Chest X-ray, AP view. Patient: 34 years old, sex M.
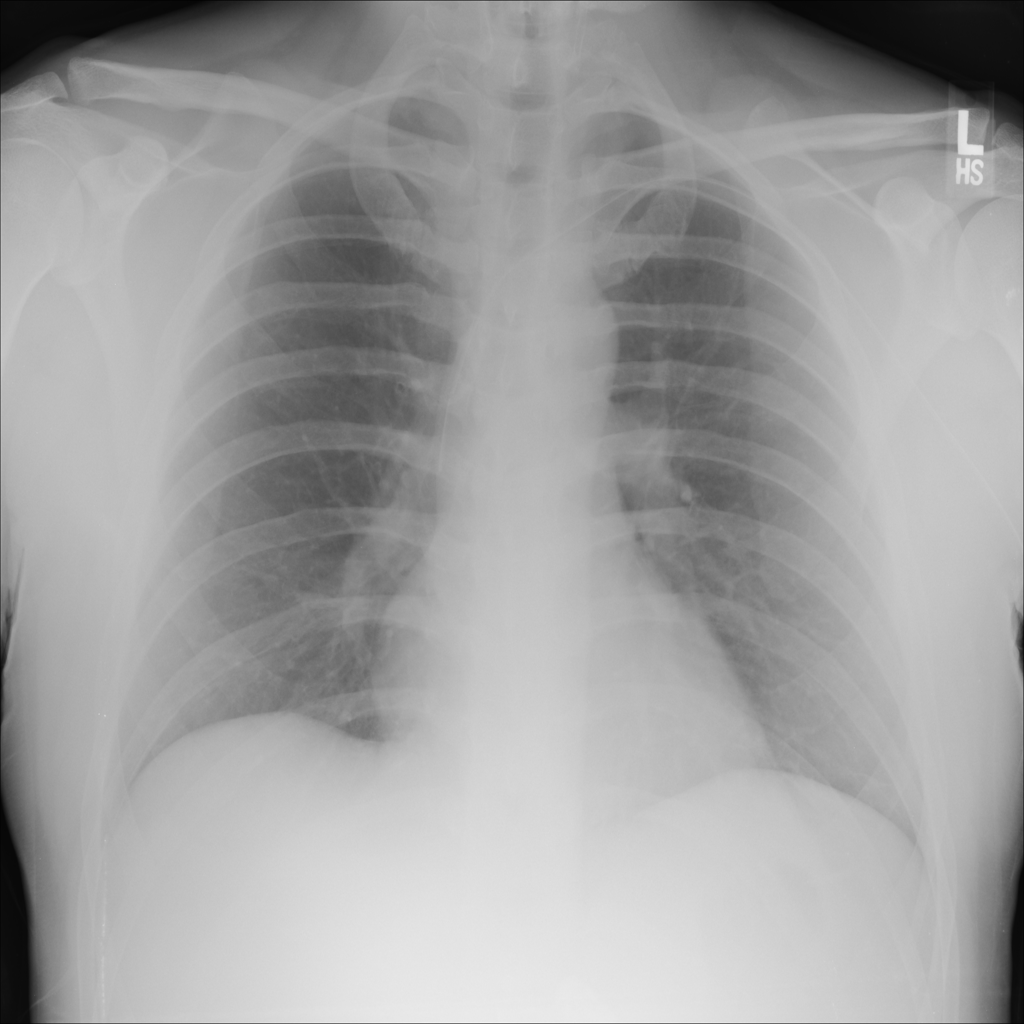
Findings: No Finding